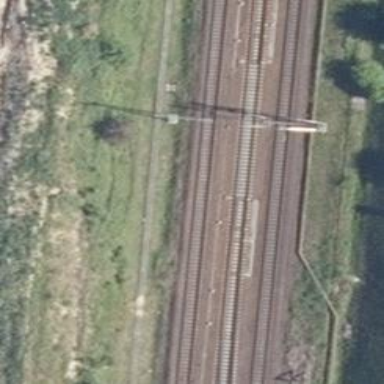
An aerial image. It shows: Railway switch.